Question: First I need to point that I read <URL> but it's not the same issue.
A long time ago someone who I worked with told me that in project I took part, all columns need to have unique prefix.
For example for 'users' table I use prefix 'u_' so all columns are named 'u_id', 'u_name' and so on. The same with all other tables for example for 'products' it will be 'p_' prefix.
The reason of that was easier SQL JOINS - all columns will have unique names if 2 or more tables would be join. To be honest I've used this suggestion so far but in fact I don't know if it is used by many of you or it's really so useful.
What's your opinion on that? Do you use such column naming or maybe you think this is completely unnecessary and waste of time? (when displaying data you need to use prefixes if you don't remove them using function or foreach)
Just in case more explanation
Assume we have users table with fields id, name and address table with fields id, name, user_id
In case if this method is used if we want to get all fields we can do:
'''
SELECT *
FROM users u
LEFT JOIN address a on u.u_id = a.a_user_id
'''
And in case we don't use prefixes for columns we should use:
'''
SELECT u.id AS 'u_id',
u.name AS 'u_name',
a.id AS 'a_id',
a.name AS 'a_name',
a.user_id
FROM users u
LEFT JOIN address a on u.id = a.user_id
'''
assuming of course we want to use columns as names and not numeric indexes 0,1 and so on (for example in PHP)
It seems that I haven't explained enough what's the problem - in MySQL of course in both cases everything works just fine and that's not a problem.
However the problem is when I want to use data in programming language, for example PHP. If I use:
'''
<?php
$db = new mysqli('localhost','root','','test_prefix');
$result = $db->query("SELECT * FROM 'user' u LEFT JOIN 'address' a ON u.id = a.user_id ");
while ($data = $result->fetch_array()) {
var_dump($data);
}
'''
I get:
> array(8) { <URL>
"Frank" ["name"]=> string(3) "USA" [2]=> string(1) "1" [3]=> string(3)
"USA" [4]=> string(1) "1" ["user_id"]=> string(1) "1" } array(8) {
<URL> "John"
["name"]=> string(6) "Canada" [2]=> string(1) "2" [3]=> string(6)
"Canada" [4]=> string(1) "2" ["user_id"]=> string(1) "2" }
Whereas result in PhpMyAdmin for that query look like this:

In PHP get all the data but I can access data using numerical indexes: '$data[0]', '$data[1]' and that's not very convenient. I cannot use user name because in '$data['name']' there's only address name, the same in id. If I used any of both: aliases for columns or prefixes for columns I would be able to use string indexes for accessing data for example '$data['user_name']' to access User name and '$data['address_name']' to access Address name.
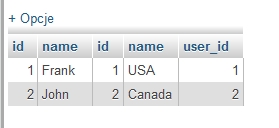
Answer: I believe this is stupid. You actually end up prefixing all columns in all queries with their table names (or "identifiers"), even where there is no ambiguity.
If you compare:
'''
SELECT t1_col1, t2_col1
FROM t1, t2;
'''
... with:
'''
SELECT t1.col1, t2.col1
FROM t1, t2;
'''
... then the recommendation may appear sensible.
Now compare:
'''
SELECT t3_col3, t4_col4 FROM t3, t4;
'''
... with:
'''
SELECT col3, col4
FROM t3, t4; -- assuming col3 exists only in t3, and col4 only in t4
'''
Now where is the benefit?
One can still argue that a one-or-two letter prefix is still preferable to a long table name:
'''
SELECT t1_col1, t2_col1
FROM very_long_table_name1, very_long_table_name2;
'''
But why bother with a prefix when you can do:
'''
SELECT t1.col1, t2.col1
FROM very_long_table_name1 AS t1, very_long_table_name2 AS t2;
'''
---
Actually, there could be cases where the prefix might come in handy ( does not mean in my mind). For example, some drivers (I'm thinking old PHP) may get confused when multiple columns of a result set have the same name (because they return rows as an array indexed by column name). The problem could still be worked around by aliasing the columns in the result set.